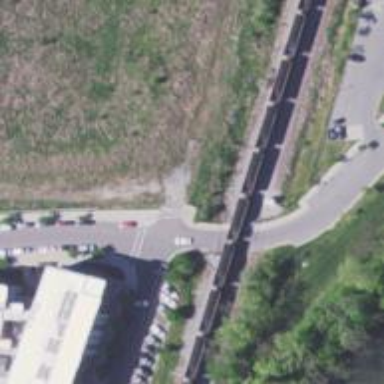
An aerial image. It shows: Crossing for the railway.